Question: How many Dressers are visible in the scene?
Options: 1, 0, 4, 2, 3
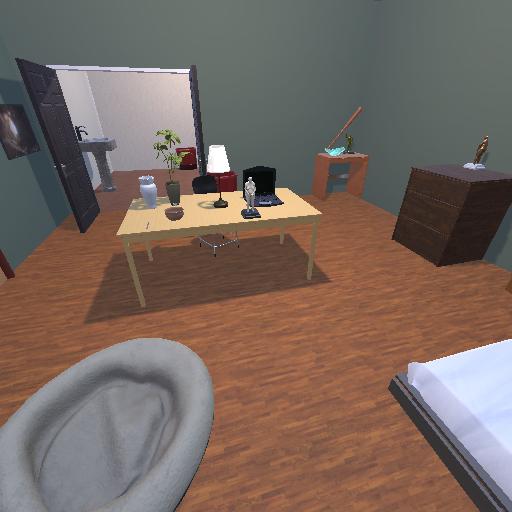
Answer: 1